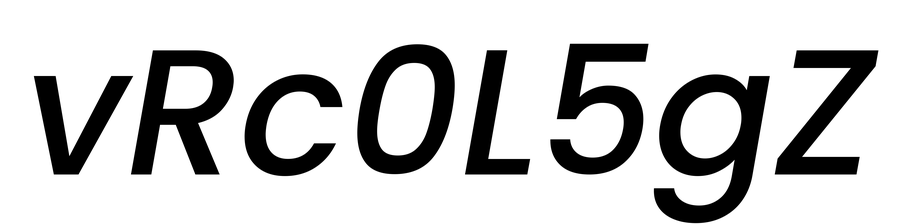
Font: Poppins-MediumItalic